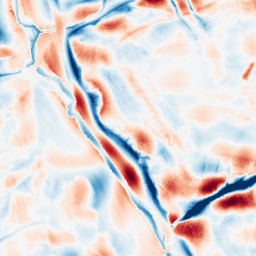
Category: wavelet
Decomposition family: wavelet_biorthogonal
Decomposition parameters: wavelet: bior3.5
level: 5
Upsampling method: sinc_hamming
Upsampling parameters: scale: 4
kernel_size: 16
Upsampling scale: 4